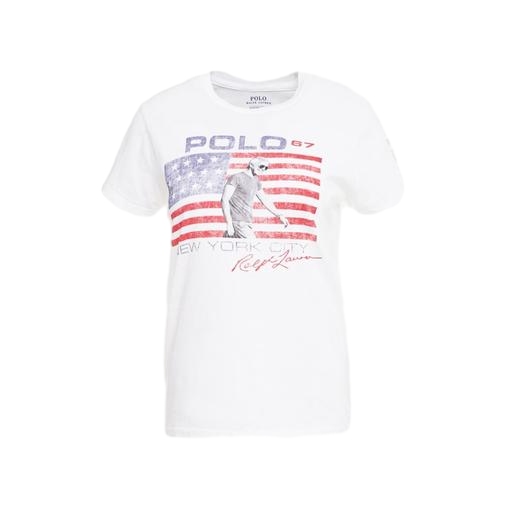
white polo team usa crewneck tee, multicolor flag graphic t-shirt, polo white t-shirt, white background